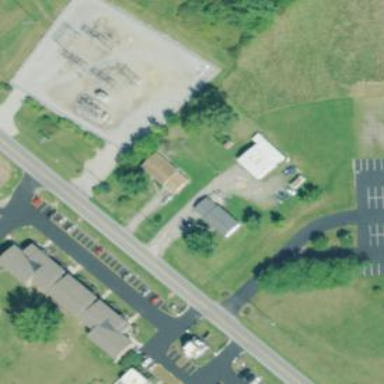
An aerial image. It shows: Distribution power substation secured by fence.